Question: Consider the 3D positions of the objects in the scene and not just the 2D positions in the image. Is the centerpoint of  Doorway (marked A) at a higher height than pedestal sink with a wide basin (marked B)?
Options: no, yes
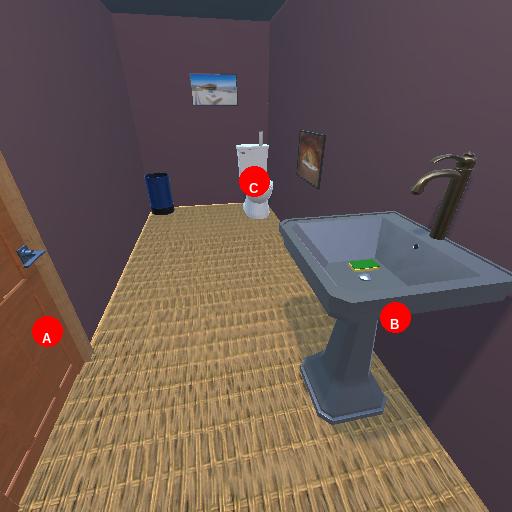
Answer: no